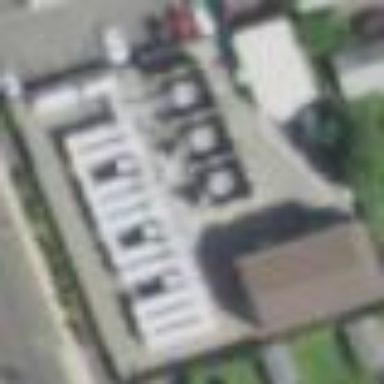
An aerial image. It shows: Substation with fence.